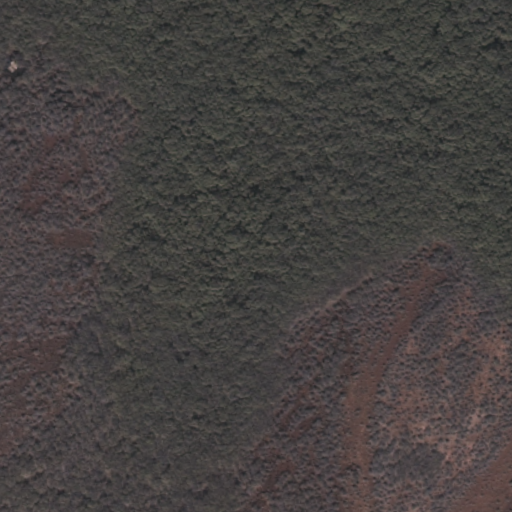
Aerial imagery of valley in Hawaii named Nāhoko Gulch containing only unknown